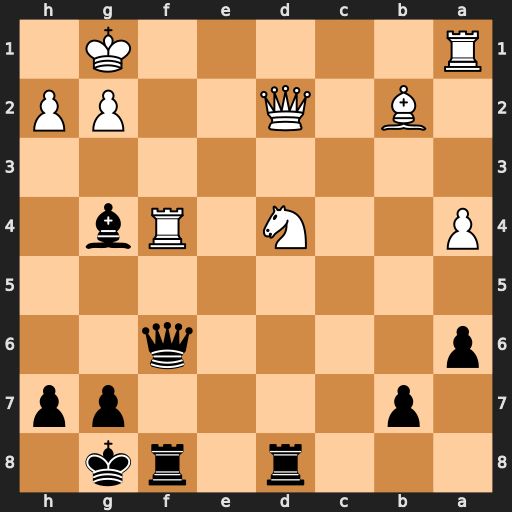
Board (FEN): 3r1rk1/1p4pp/p4q2/8/P2N1Rb1/8/1B1Q2PP/R5K1
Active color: b
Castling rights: -
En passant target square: -
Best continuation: Qxf4 Qxf4 Rxf4